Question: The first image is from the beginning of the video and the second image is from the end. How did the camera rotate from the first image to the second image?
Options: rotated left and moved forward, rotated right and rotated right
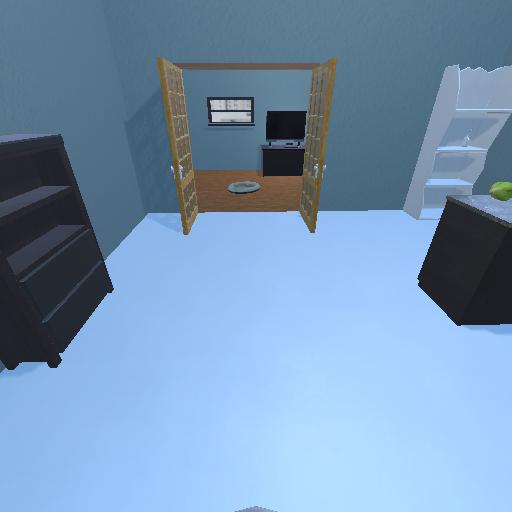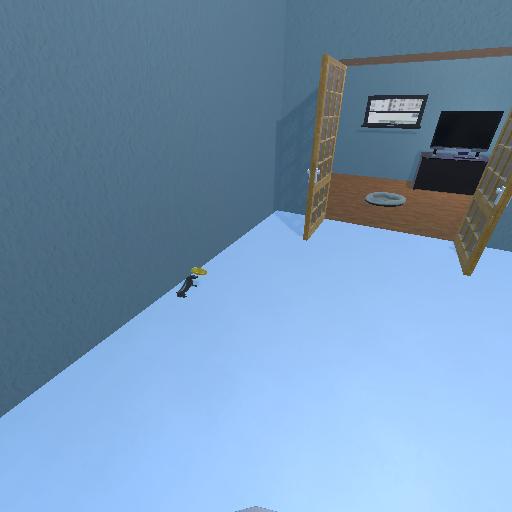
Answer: rotated left and moved forward